Question: In my code, depending on a condition, a 'JTree' node might or might not have an 'Icon'.
My problem is when I want to set the 'Icon' for a node, the size of the node's name is reduced and "" are appended.
So basically, the node is recaulculating its size based on the icon size and fitting the rest.
How can I prevent this behavior and permit the node to expand its size when an icon is added?
Here is a screenshot of icon:

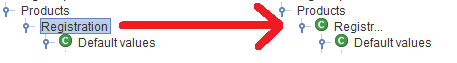
Answer: don't know where you do it, but suspect you do it under the feet of the TreeModel: the LayoutCache does lots of .. well .. caching of sizes, so you have to make sure that it invalidates that cache. The only way to do so is via TreeModelEvents, something like (assuming the model is of type DefaultTreeModel):
'''
myNodeData.setIcon(...);
treeModel.nodeChanged(node);
'''